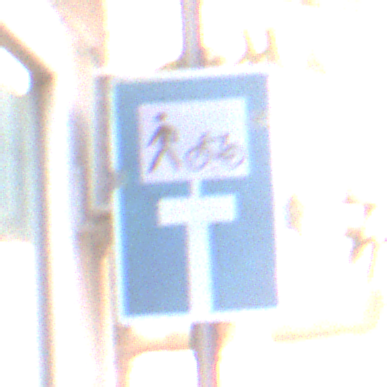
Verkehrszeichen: SackgasseRadverkehrFussgaengerDurchlaessig
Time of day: MorningAfternoon
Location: Outdoor (Urban)
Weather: PartlyCloudy
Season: NotSpecified
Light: Natural